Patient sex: M
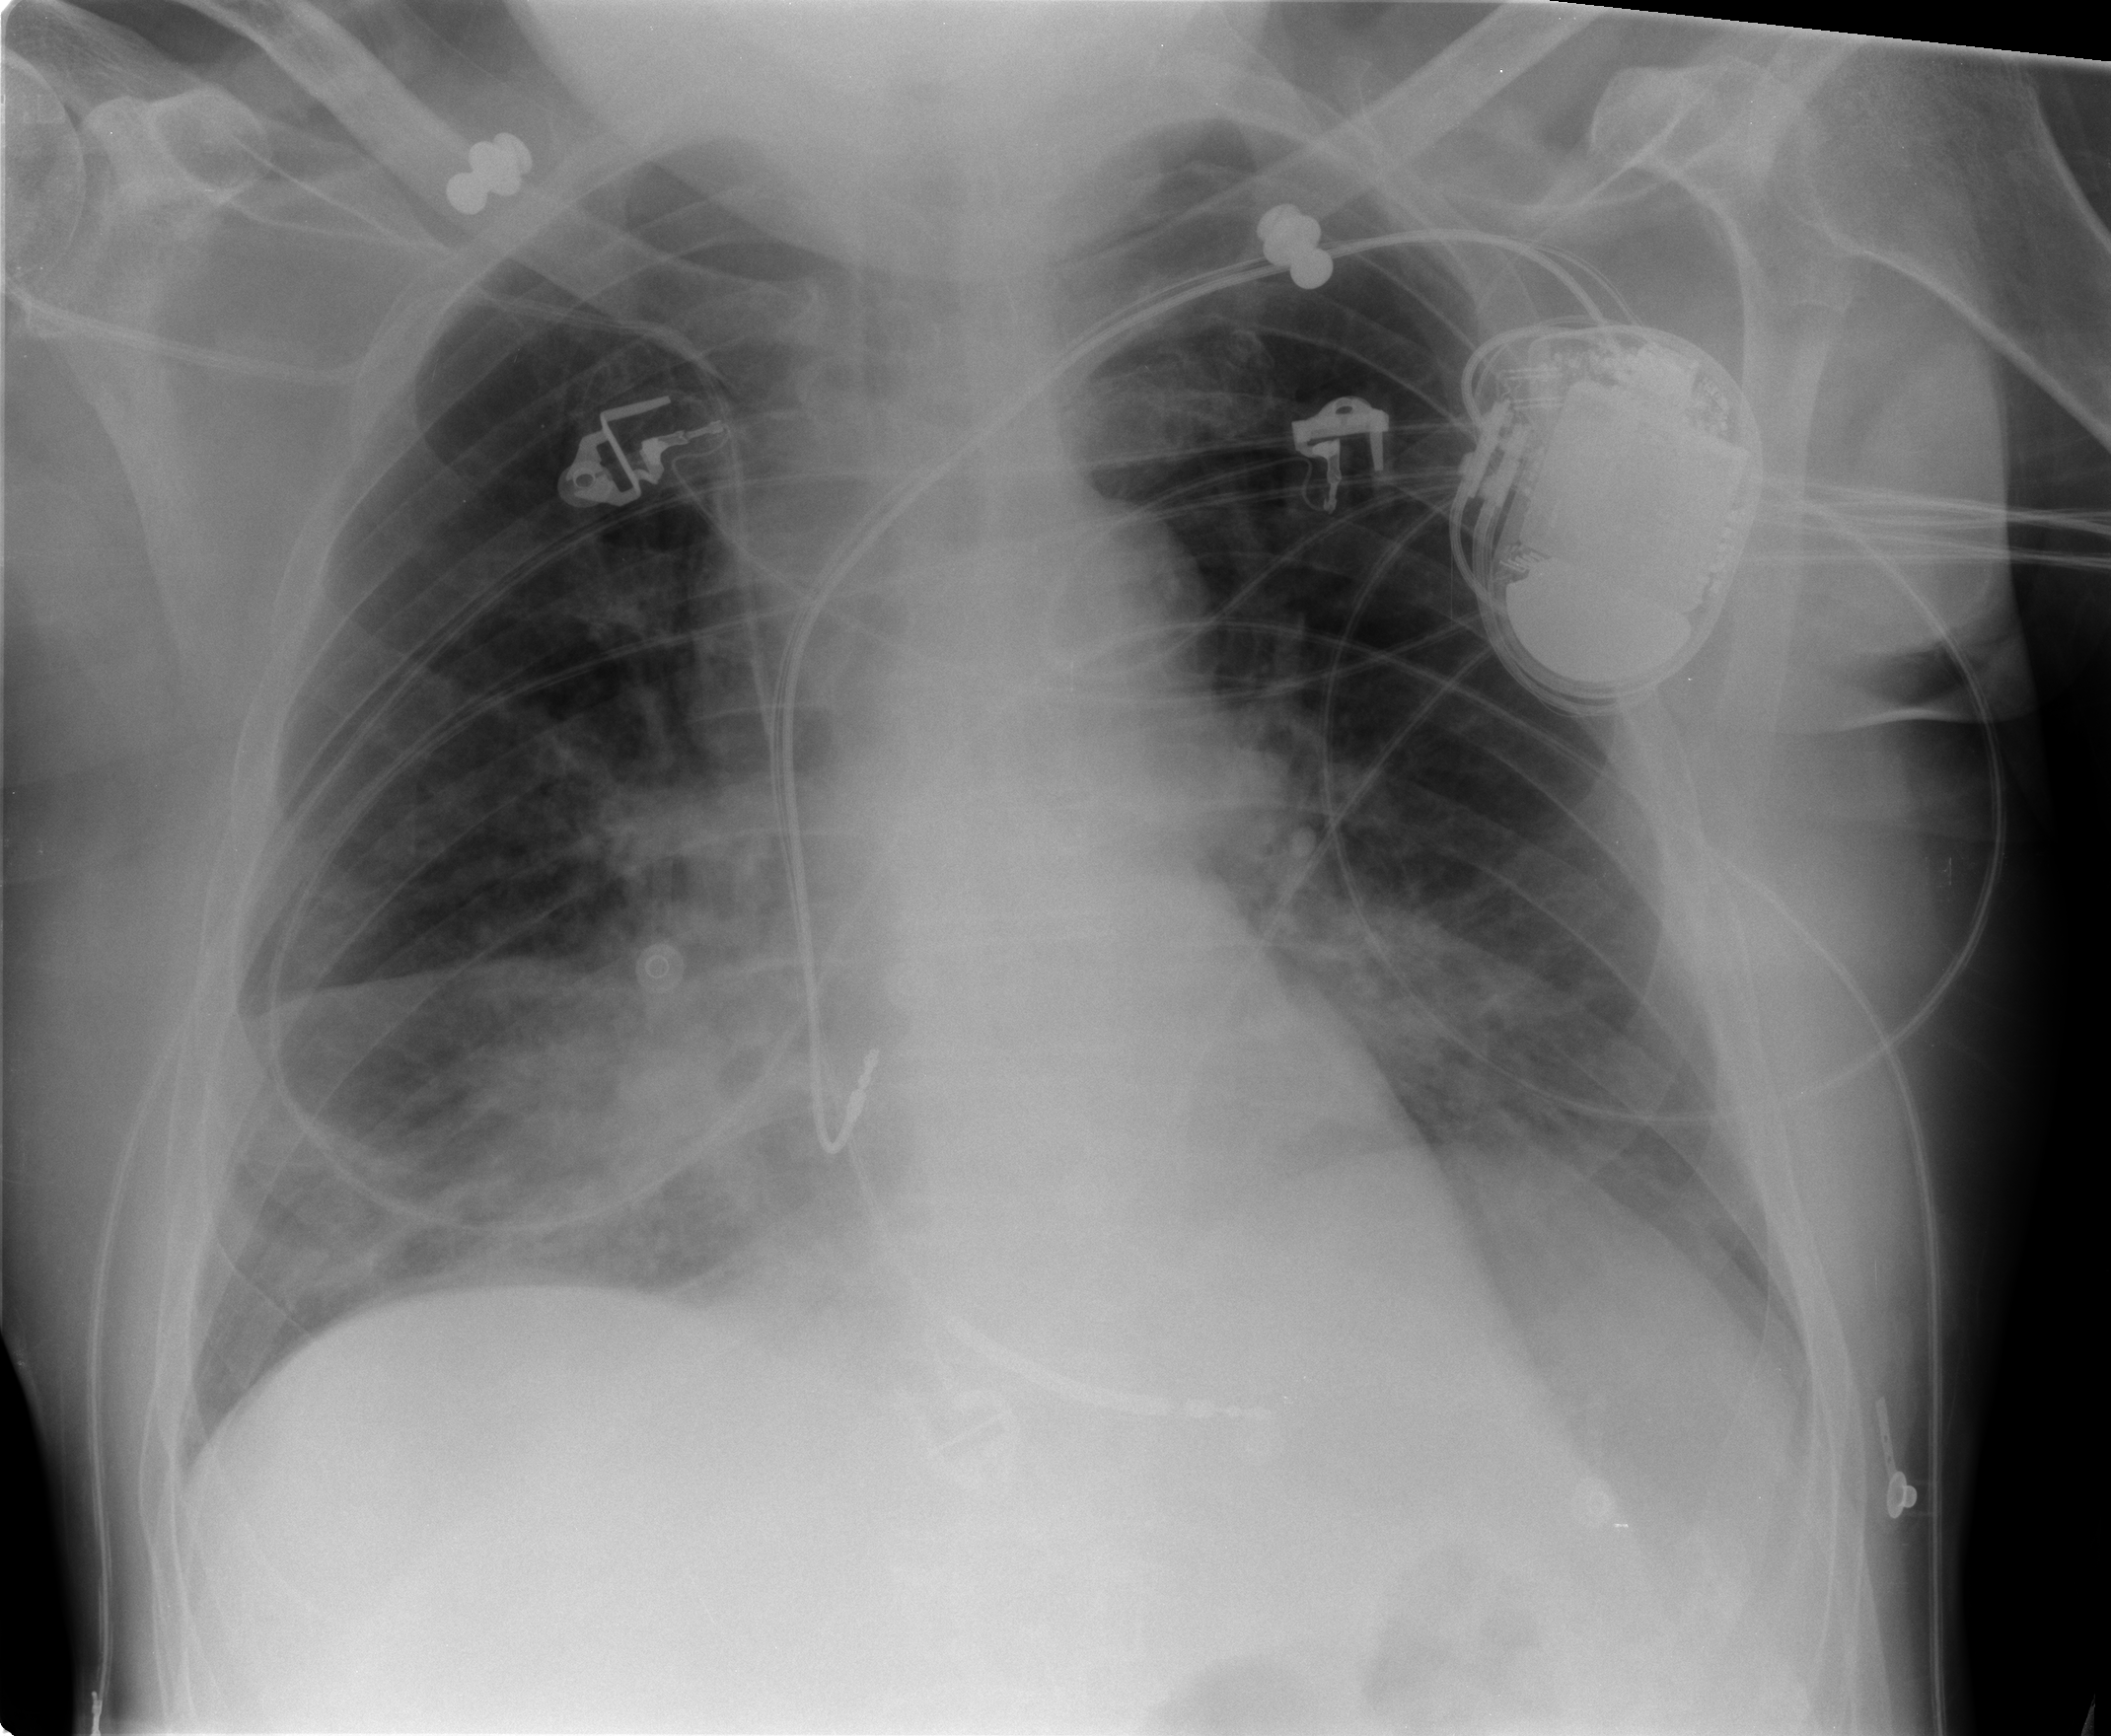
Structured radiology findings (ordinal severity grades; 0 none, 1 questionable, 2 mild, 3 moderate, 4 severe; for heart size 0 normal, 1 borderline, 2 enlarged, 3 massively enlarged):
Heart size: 0
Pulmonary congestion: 1
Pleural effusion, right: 1
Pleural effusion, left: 1
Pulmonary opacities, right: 2
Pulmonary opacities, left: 1
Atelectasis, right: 2
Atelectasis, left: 2